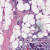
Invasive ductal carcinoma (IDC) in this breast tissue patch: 1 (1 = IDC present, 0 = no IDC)